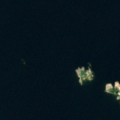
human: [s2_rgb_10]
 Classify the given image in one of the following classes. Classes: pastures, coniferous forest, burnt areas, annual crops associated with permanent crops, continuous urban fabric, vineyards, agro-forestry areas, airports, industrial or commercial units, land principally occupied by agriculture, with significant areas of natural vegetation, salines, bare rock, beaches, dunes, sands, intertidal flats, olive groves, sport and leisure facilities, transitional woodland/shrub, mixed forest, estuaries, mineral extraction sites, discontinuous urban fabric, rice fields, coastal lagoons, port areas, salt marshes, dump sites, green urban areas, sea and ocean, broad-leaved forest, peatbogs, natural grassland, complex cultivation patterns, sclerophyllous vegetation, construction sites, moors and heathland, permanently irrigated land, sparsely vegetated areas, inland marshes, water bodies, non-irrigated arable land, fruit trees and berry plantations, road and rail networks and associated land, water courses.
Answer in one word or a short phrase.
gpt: sea and ocean